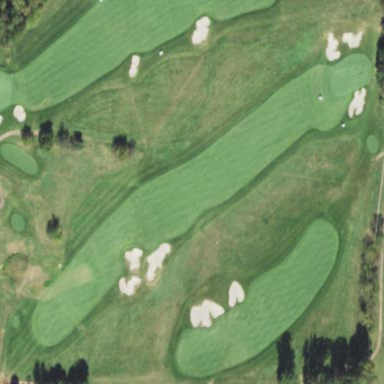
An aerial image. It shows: Area of rough grass used for golf.